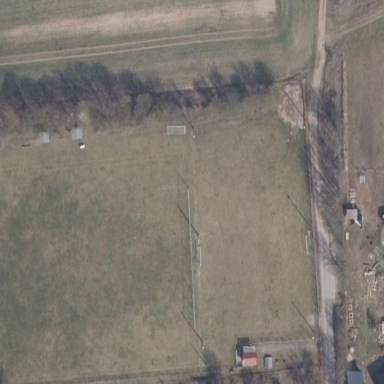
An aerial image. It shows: Soccer pitch for leisureland activities.